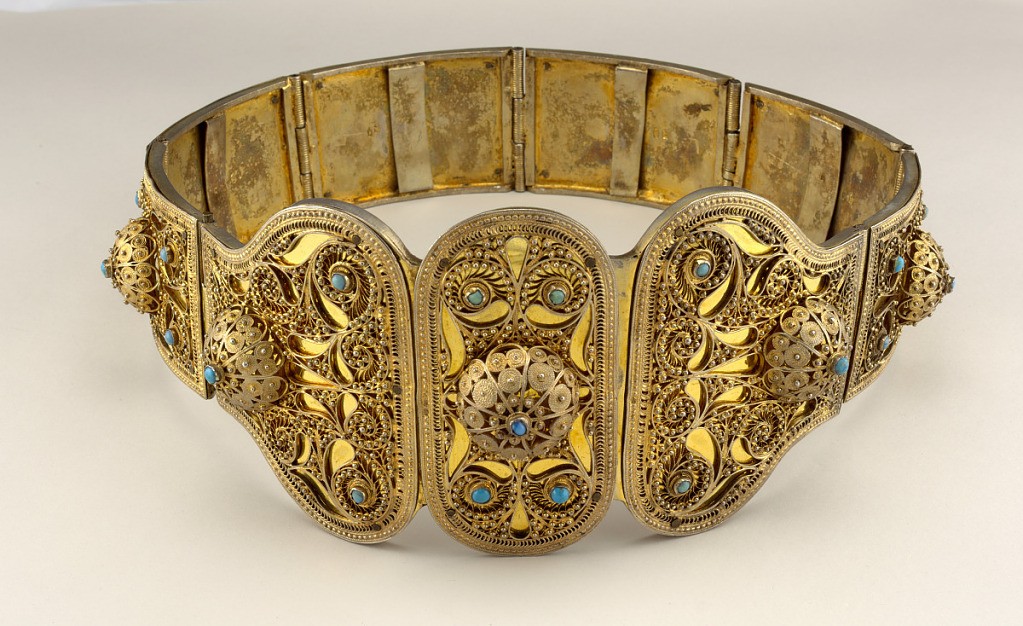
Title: Jeweled belt
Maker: Kurlyukov, 1896–1908
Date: ca. 1890
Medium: Gilt silver, turquoise
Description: Belt with open filigree work with turquoise stones and semi-spherical caps throughout, on flat backing.